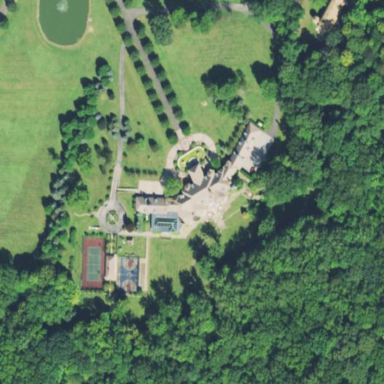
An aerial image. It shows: Historic manor house.